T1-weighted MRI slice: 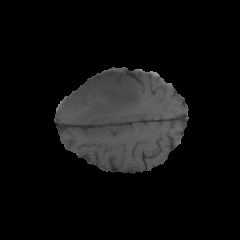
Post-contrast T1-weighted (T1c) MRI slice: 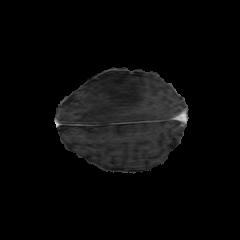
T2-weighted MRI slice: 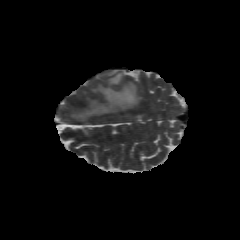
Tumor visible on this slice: yes